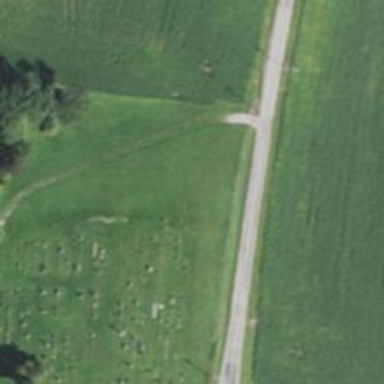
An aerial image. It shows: Cemetery.